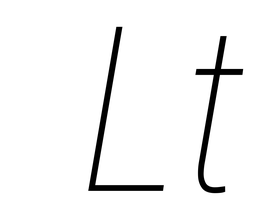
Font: Roboto-Italic_Condensed_Thin_Italic